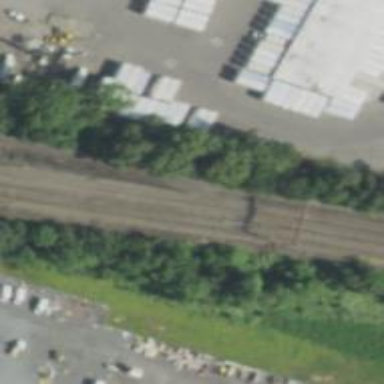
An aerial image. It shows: Railway with electrified contact lines.